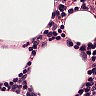
Metastatic tissue present: no